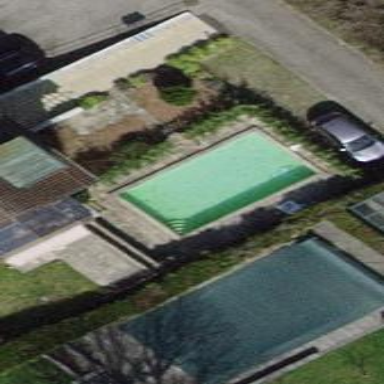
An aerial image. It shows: Swimming pool located in leisure land.